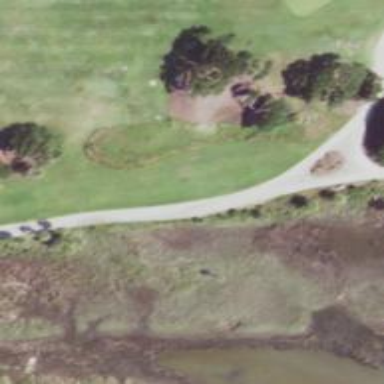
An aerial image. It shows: Path used for both walking and golf.